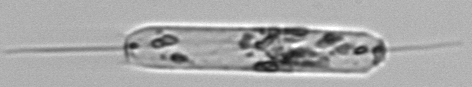
Label: Ditylum_brightwellii